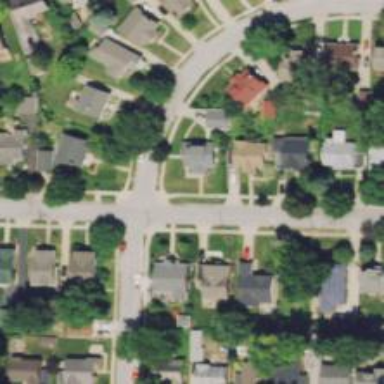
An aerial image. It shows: Residential road.